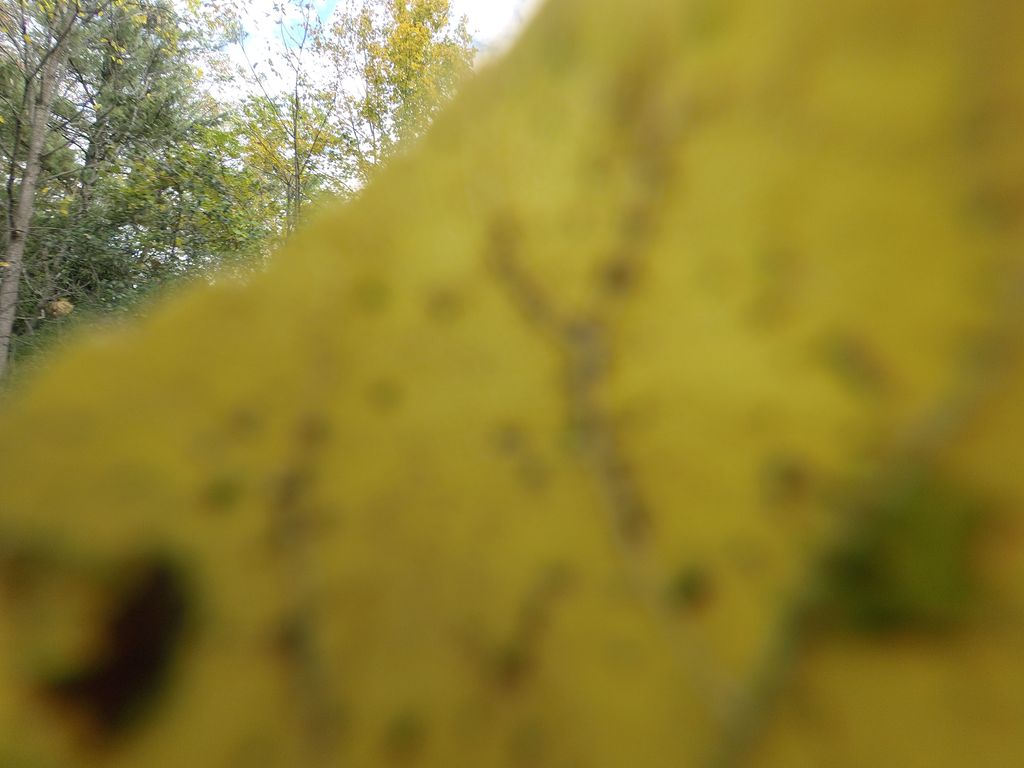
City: hamilton